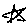
Label: star